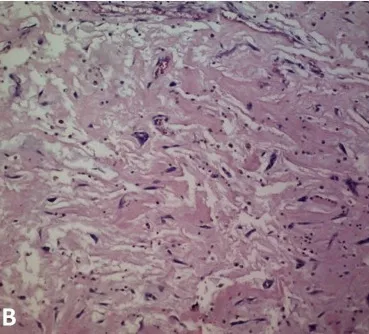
(B) Microscopic view of myxoma with polygonal and fusiform cells in myxoid matrix.
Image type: pathology (h&e)